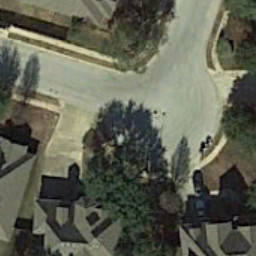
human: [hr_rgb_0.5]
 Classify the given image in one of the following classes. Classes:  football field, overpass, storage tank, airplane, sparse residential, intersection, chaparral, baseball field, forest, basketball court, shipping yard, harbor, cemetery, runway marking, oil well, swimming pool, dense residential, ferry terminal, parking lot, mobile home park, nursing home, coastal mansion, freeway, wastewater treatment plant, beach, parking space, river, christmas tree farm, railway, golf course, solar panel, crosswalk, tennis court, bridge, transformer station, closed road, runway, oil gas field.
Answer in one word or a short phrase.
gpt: closed road